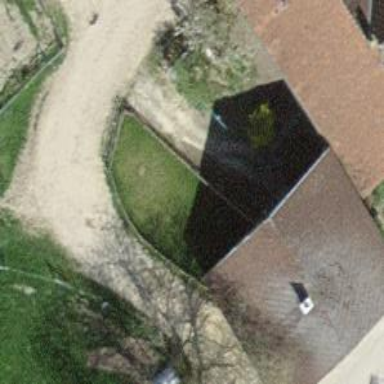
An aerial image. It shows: Barn.